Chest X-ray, PA view. Patient: 63 years old, sex M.
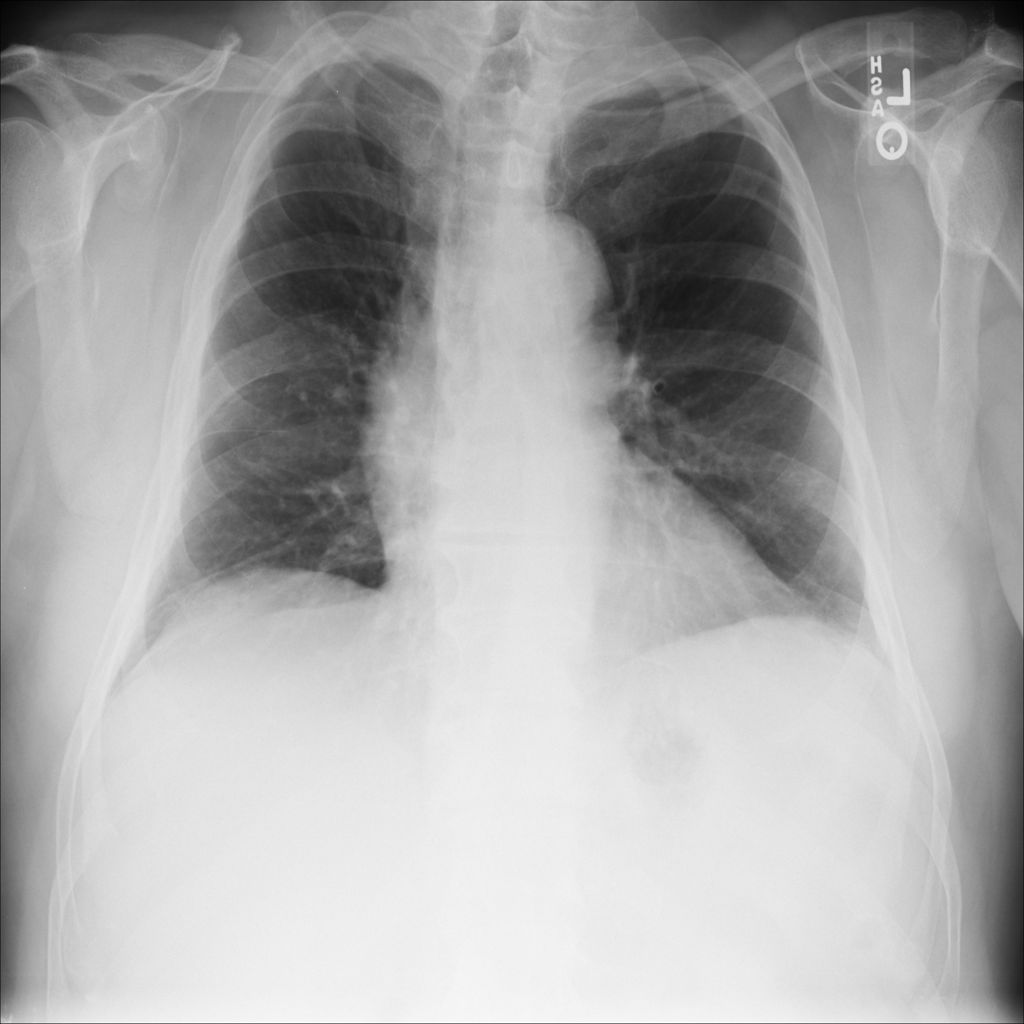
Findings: No Finding